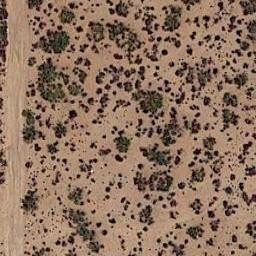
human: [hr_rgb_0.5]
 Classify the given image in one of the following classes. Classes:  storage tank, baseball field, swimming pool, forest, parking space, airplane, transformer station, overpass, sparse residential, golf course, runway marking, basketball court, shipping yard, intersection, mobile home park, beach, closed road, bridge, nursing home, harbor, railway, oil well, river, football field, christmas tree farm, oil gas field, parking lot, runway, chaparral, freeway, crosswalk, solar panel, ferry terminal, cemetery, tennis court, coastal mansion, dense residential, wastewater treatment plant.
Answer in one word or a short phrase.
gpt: chaparral